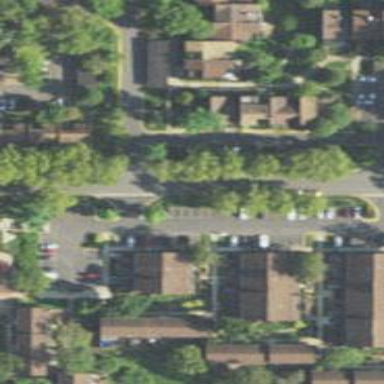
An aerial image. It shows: Living street.